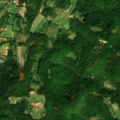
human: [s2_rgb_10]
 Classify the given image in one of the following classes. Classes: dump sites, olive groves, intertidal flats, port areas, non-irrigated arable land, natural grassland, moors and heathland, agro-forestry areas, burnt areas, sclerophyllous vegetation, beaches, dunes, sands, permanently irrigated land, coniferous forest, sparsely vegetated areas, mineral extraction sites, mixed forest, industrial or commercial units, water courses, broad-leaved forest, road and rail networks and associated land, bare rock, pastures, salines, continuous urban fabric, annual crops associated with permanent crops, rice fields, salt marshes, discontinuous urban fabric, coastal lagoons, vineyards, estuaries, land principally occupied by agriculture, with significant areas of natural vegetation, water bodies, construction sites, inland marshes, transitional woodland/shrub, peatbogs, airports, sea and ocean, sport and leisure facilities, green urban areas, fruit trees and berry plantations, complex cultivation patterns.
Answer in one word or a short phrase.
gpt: complex cultivation patterns, land principally occupied by agriculture, with significant areas of natural vegetation, broad-leaved forest